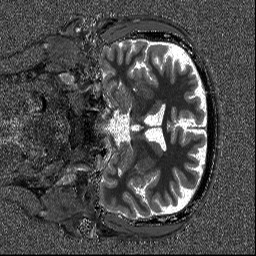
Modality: T1map
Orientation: coronal
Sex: male